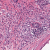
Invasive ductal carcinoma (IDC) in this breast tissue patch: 0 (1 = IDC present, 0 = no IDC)